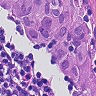
Metastatic tissue present: yes